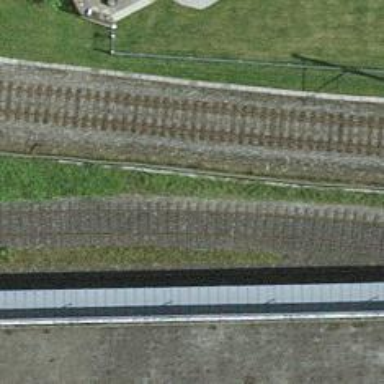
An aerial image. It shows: Rail spur service.